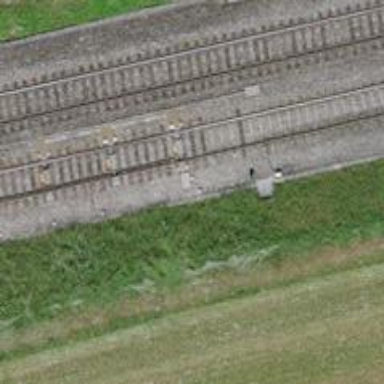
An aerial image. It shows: Railway switch.